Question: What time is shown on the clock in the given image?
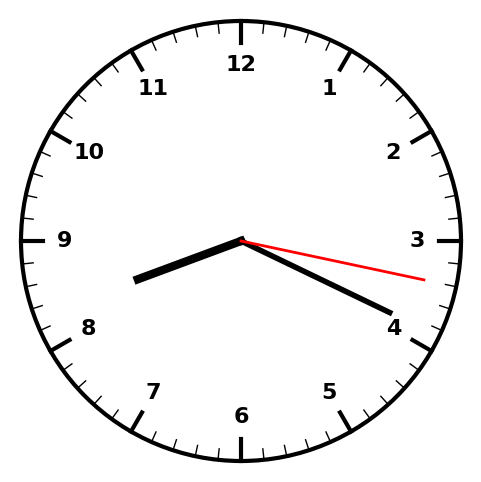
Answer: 08:19:17